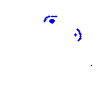
Particle: electron